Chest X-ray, PA view. Patient: 68 years old, sex F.
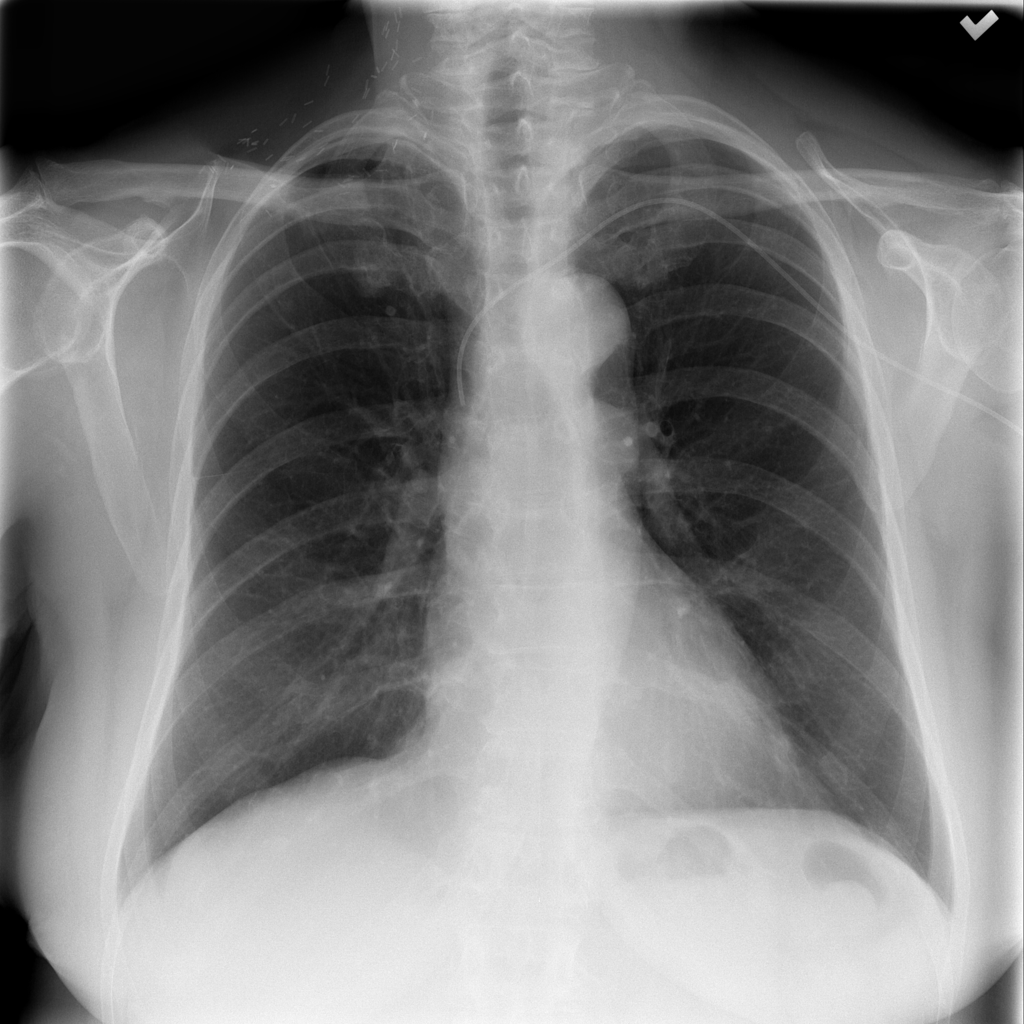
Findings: Fibrosis